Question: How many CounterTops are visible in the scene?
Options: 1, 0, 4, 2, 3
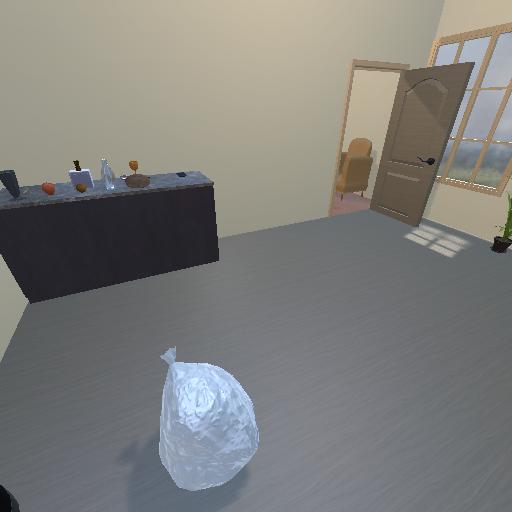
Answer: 1